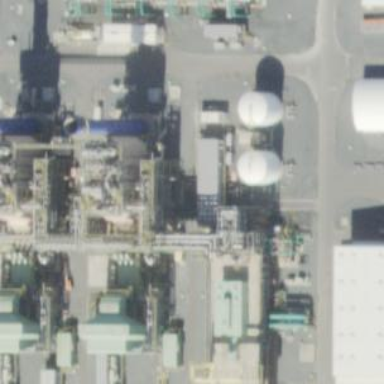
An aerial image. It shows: Gas-powered generator of combined cycle type.